Question: I can't get my WPF layout working. I want the ListBox to stretch vertically by anchoring to the bottom of the window. It currently just sizes to the height of the controls in the 'StackPanel' (the Add and Remove buttons), and resizes to accomodate items that are added. In WinForms I would just set 'ListView.Anchor' to 'Top|Left|Bottom|Right' but I shouldn't live in the past. I've tried a number of things like putting it in a 'DockPanel', wrapping everything in 'Canvas', etc., but nothing seems to be affected.

Here is my XAML:
'''
<Window x:Class="FileDropAdmin.ViewsTestListView"
xmlns="http://schemas.microsoft.com/winfx/2006/xaml/presentation"
xmlns:x="http://schemas.microsoft.com/winfx/2006/xaml"
xmlns:i="http://schemas.microsoft.com/expression/2010/interactivity"
xmlns:shared="http://schemas.markpad.net/winfx/xaml/shared"
Title="ViewsTestListView" Height="300" Width="416">
<Grid>
<Grid.RowDefinitions>
<RowDefinition Height="Auto" />
<RowDefinition Height="Auto" />
</Grid.RowDefinitions>
<TextBlock TextWrapping="Wrap" VerticalAlignment="Top" Text="Things:" />
<Grid Grid.Row="1">
<Grid.ColumnDefinitions>
<ColumnDefinition Width="4*"/>
<ColumnDefinition Width="1*"/>
</Grid.ColumnDefinitions>
<ListBox x:Name="Things" DisplayMemberPath="ThingName" SelectedItem="CurrentThing" Grid.Column="0"/>
<StackPanel Margin="5 0 0 0" VerticalAlignment="Top" Grid.Column="1">
<Button x:Name="AddThing" Content="Add" Margin="0 0 0 0" VerticalAlignment="Top"/>
<Button x:Name="RemoveThing" Content="Remove" Margin="0 5 0 0" VerticalAlignment="Top"/>
</StackPanel>
</Grid>
</Grid>
</Window>
'''
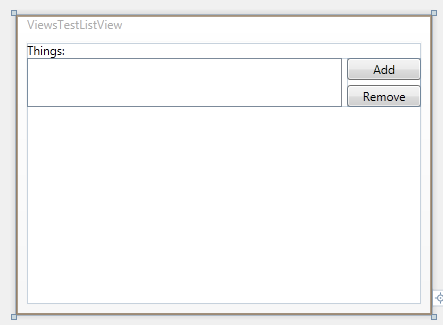
Answer: Set your second row to Height="*" and It should take all the space of the window if it's what you need